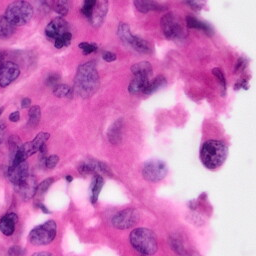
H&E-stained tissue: Pancreatic